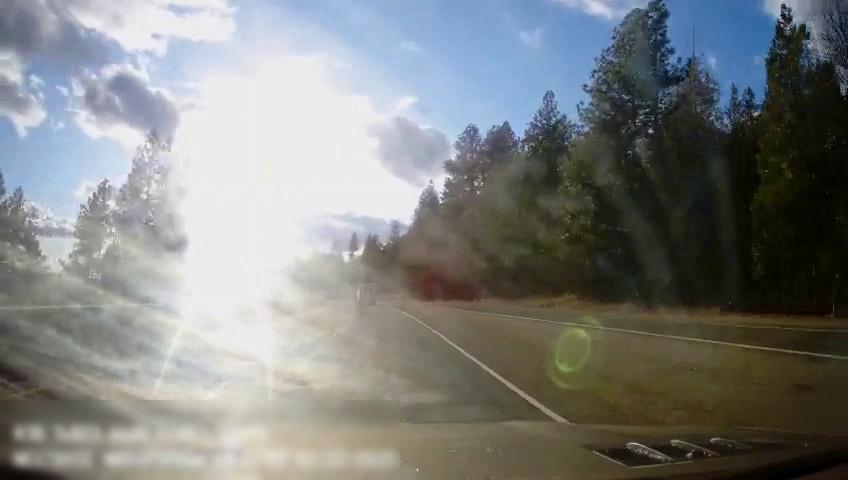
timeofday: Day
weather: Sunny
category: Drivable Space
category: Drivable Space
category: Vehicles | Van
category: Lanes | Alternate Lane
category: Lanes | Current Lane
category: Lanes | Current Lane
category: Lanes | Alternate Lane
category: Lanes | Current Lane